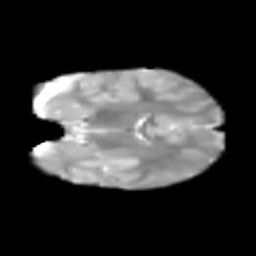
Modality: T2w
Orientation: coronal
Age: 6
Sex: female
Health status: healthy